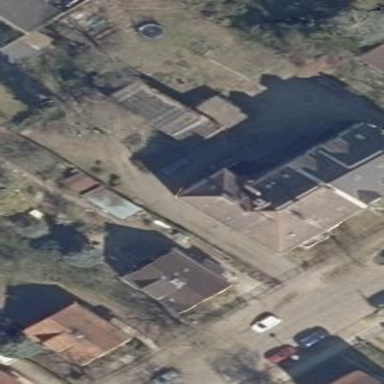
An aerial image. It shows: Building featuring apartments with half-hipped roof.